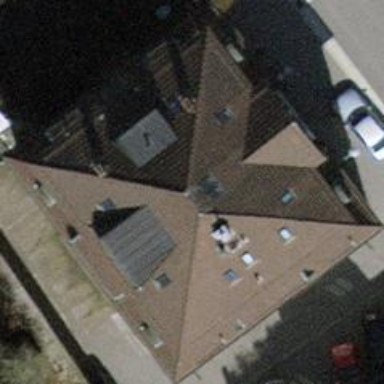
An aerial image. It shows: Gabled roof on hipped apartments building.